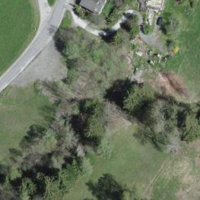
EUNIS habitat code: 55
Species observed at this site:
Cirsium arvense
Geranium sanguineum